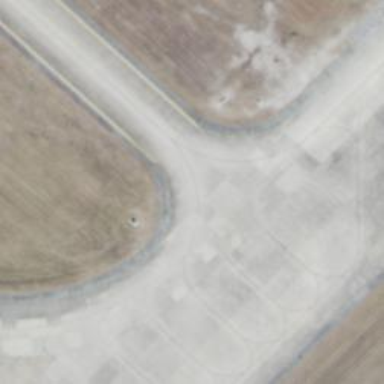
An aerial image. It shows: Asphalt taxiway at the airport.